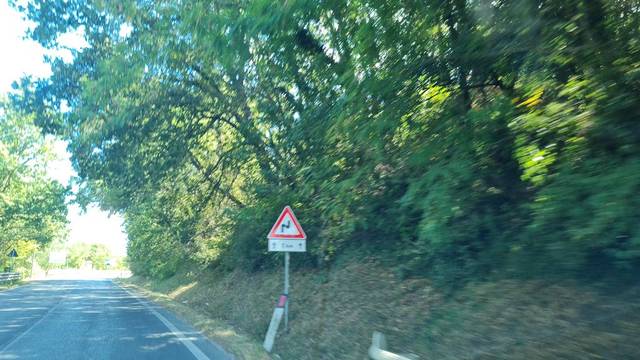
Region: Italy
Coordinates: 43.085, 11.778